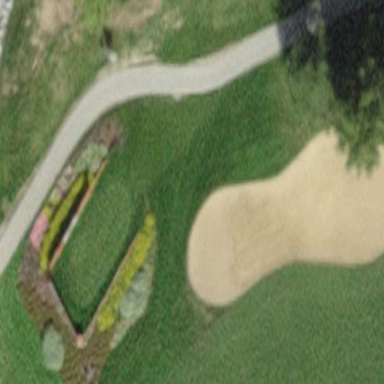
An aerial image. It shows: Sand bunker on golf course.